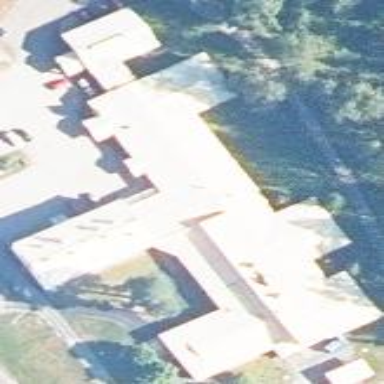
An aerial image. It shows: Hospital building.